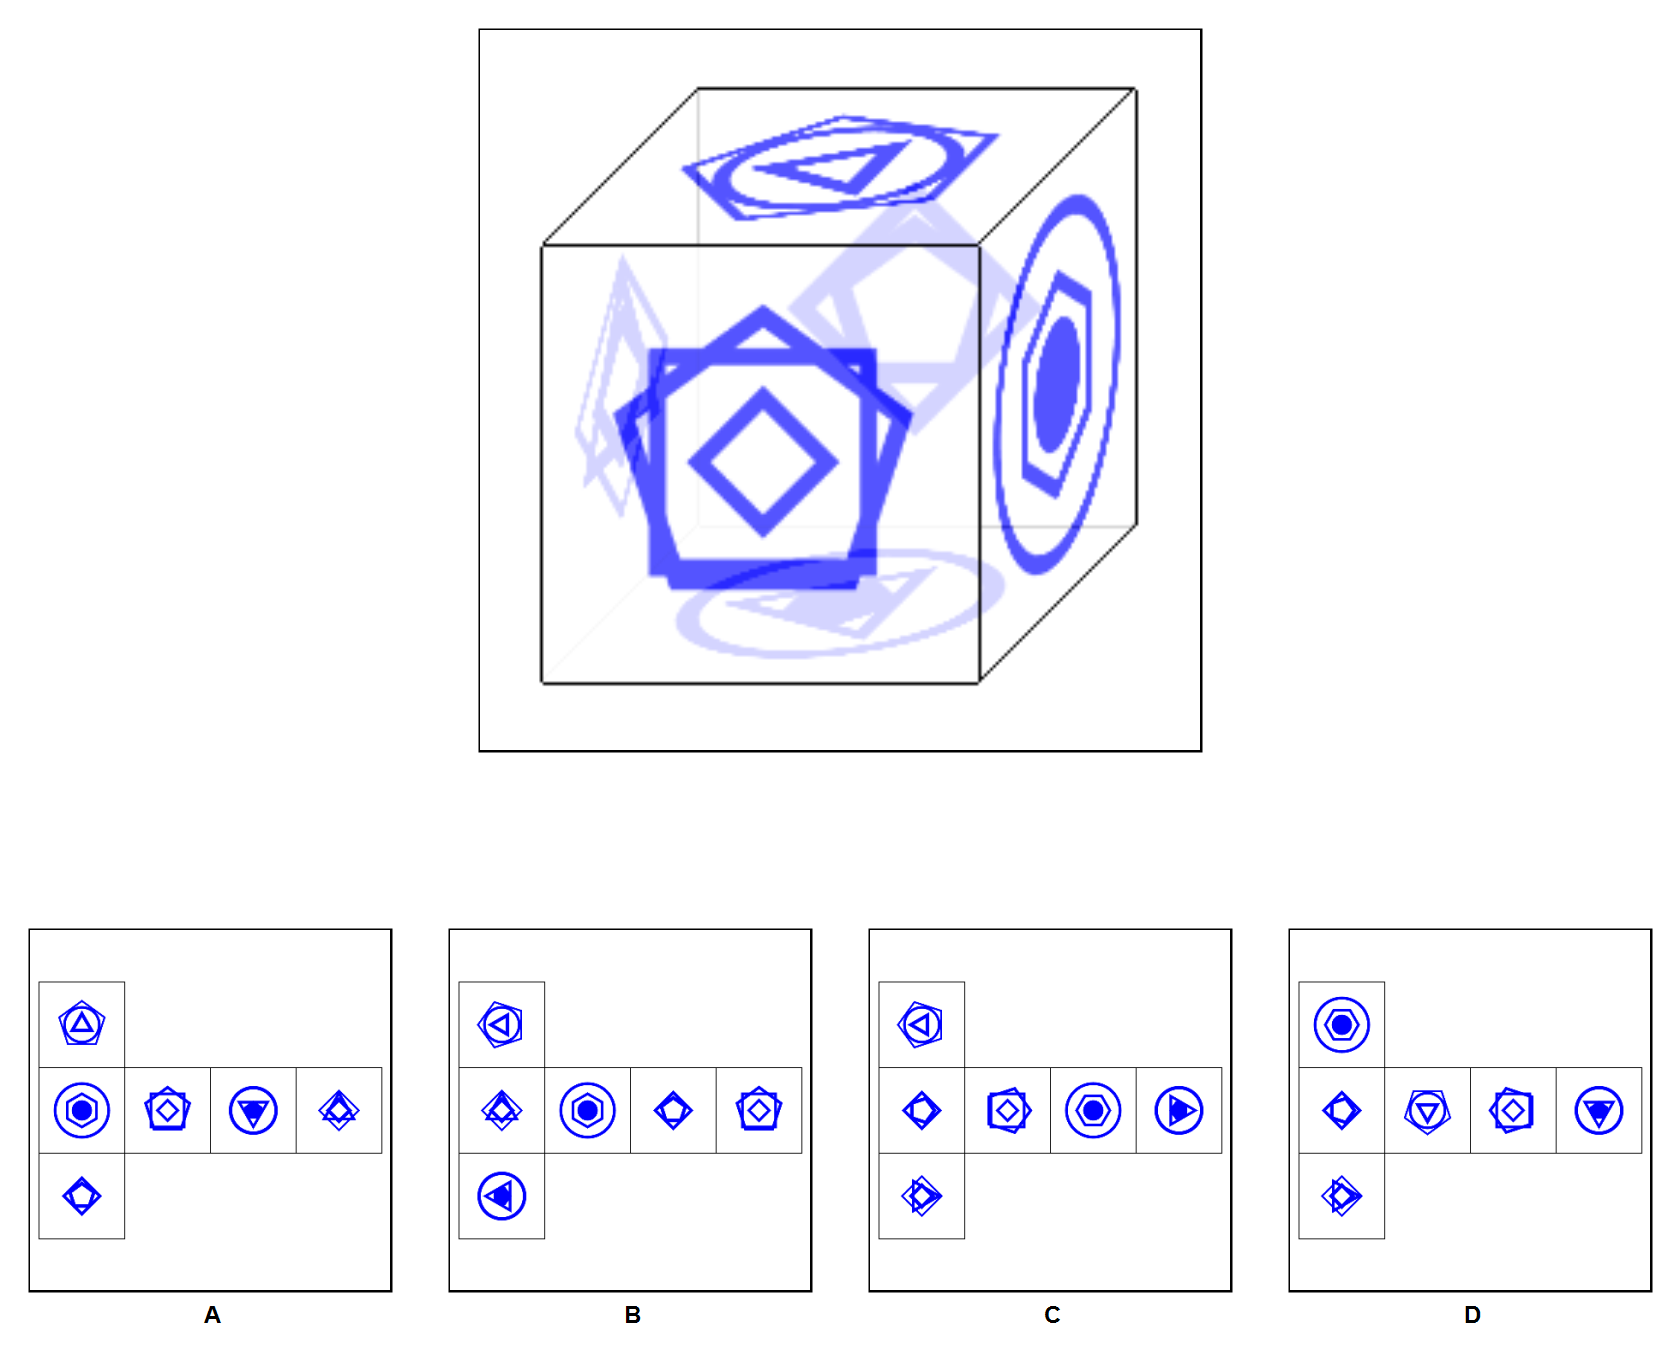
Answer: D